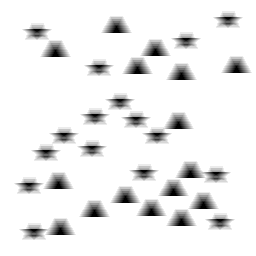
Squares: 0
Triangles: 16
Stars: 16
Total shapes: 32